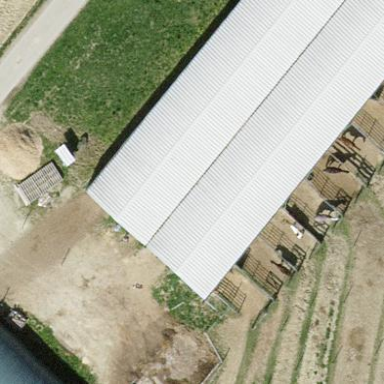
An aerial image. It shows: Farm auxiliary building.